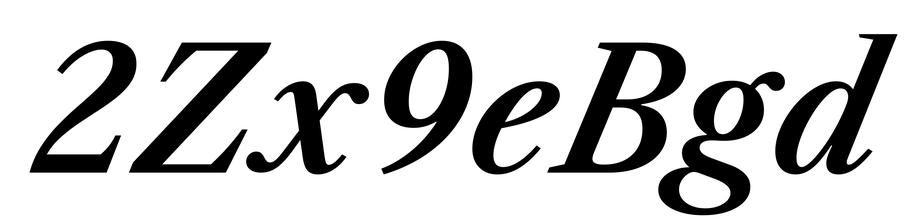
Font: LibreCaslonText-Italic_SemiBold_Italic